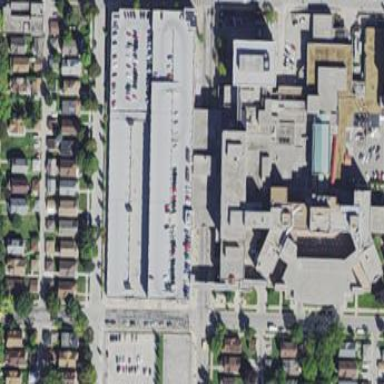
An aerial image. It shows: Part of hospital building.